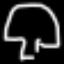
Label: mushroom